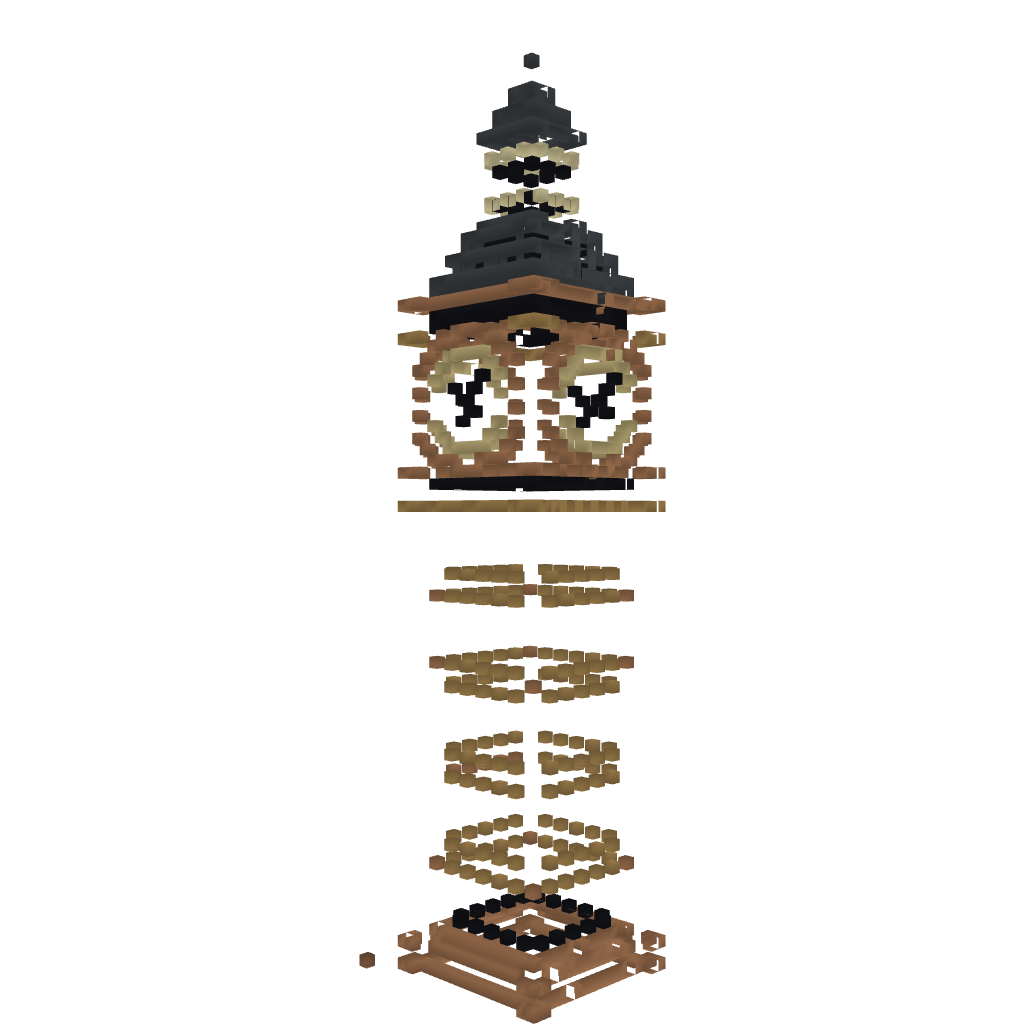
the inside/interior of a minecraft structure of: Big Ben tower